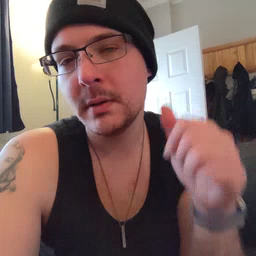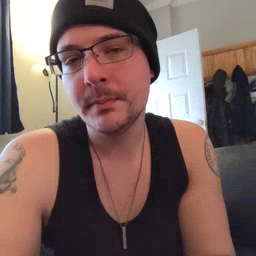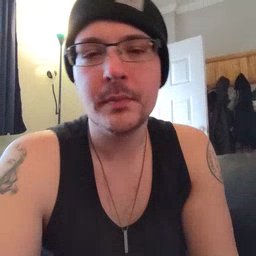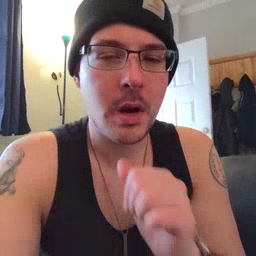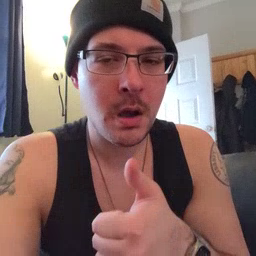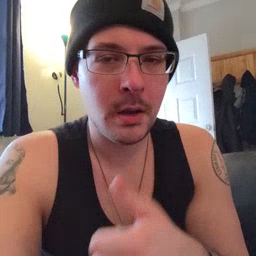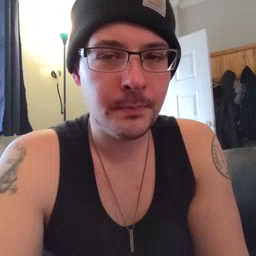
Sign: not